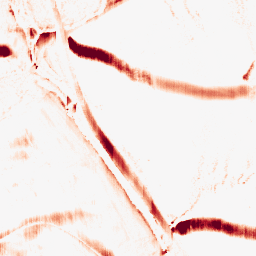
Category: morphological
Decomposition family: morphological_rect
Decomposition parameters: operation: opening
width: 5
height: 20
Upsampling method: sinc_hamming
Upsampling parameters: scale: 4
kernel_size: 16
Upsampling scale: 4